Question: Count the number of objects in the diagram.
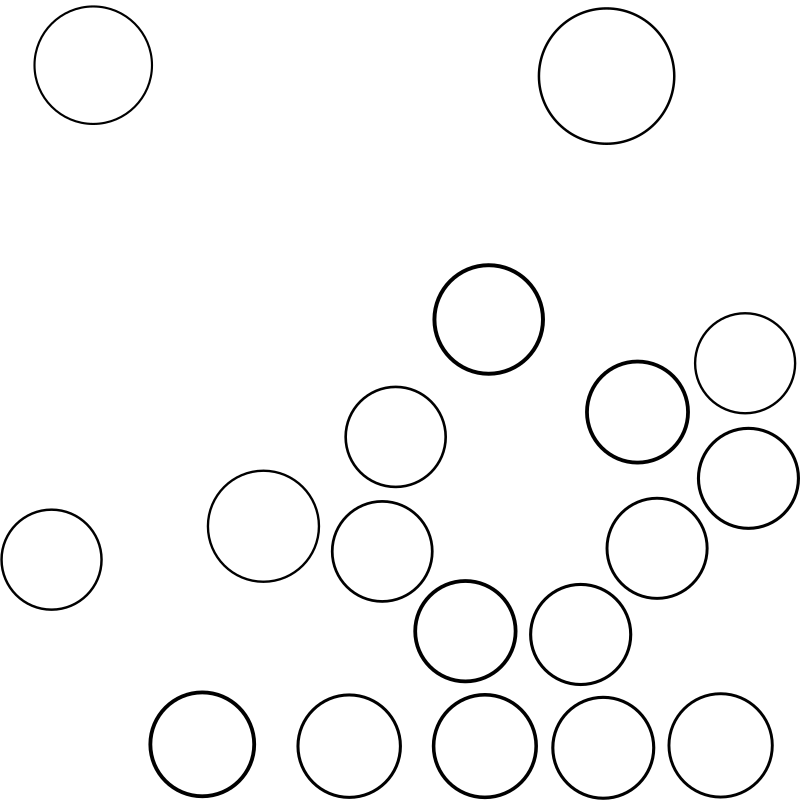
Answer: 18